Interaction volume radius: 5 \u00c5
Interaction volume height: 10 \u00c5
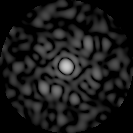
Disorder parameter: 0.799